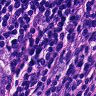
Metastatic tissue present: no